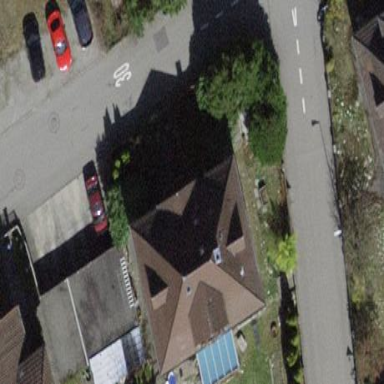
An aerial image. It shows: Residential building with hipped roof.